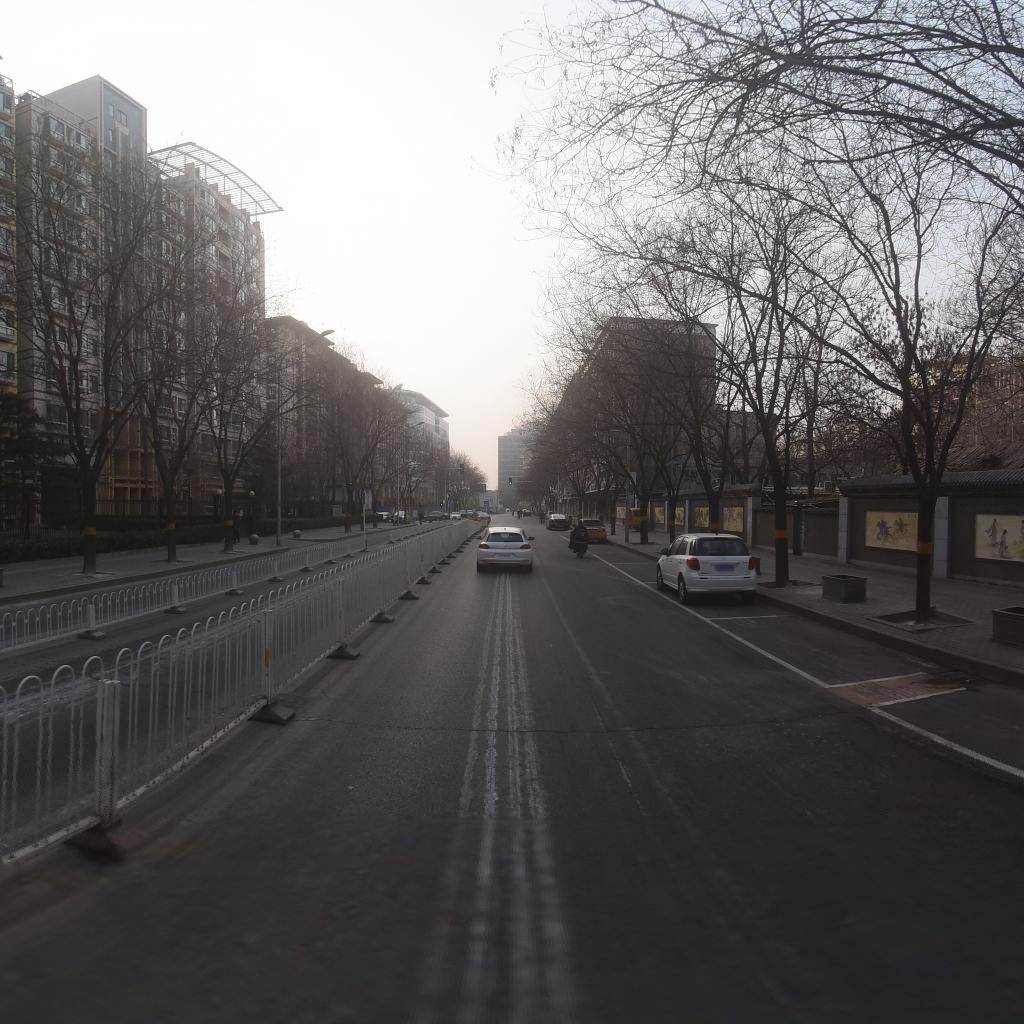
Region: Xicheng
Road damage annotations: transverse crack